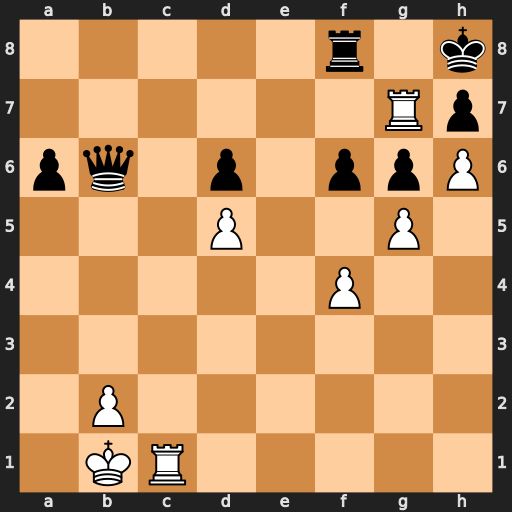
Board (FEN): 5r1k/6Rp/pq1p1ppP/3P2P1/5P2/8/1P6/1KR5
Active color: w
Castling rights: -
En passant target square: -
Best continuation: Rcc7 Qxc7 Rxc7 fxg5 fxg5